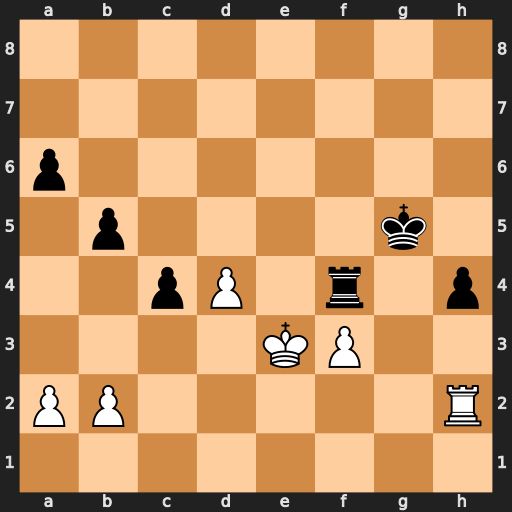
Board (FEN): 8/8/p7/1p4k1/2pP1r1p/4KP2/PP5R/8
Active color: w
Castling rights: -
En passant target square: -
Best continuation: Rg2+ Kf5 Rg8 Rxf3+ Kxf3